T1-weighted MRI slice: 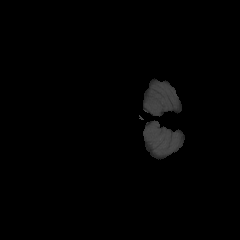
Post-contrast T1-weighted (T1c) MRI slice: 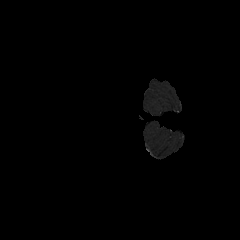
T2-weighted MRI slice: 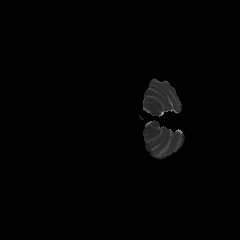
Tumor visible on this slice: no